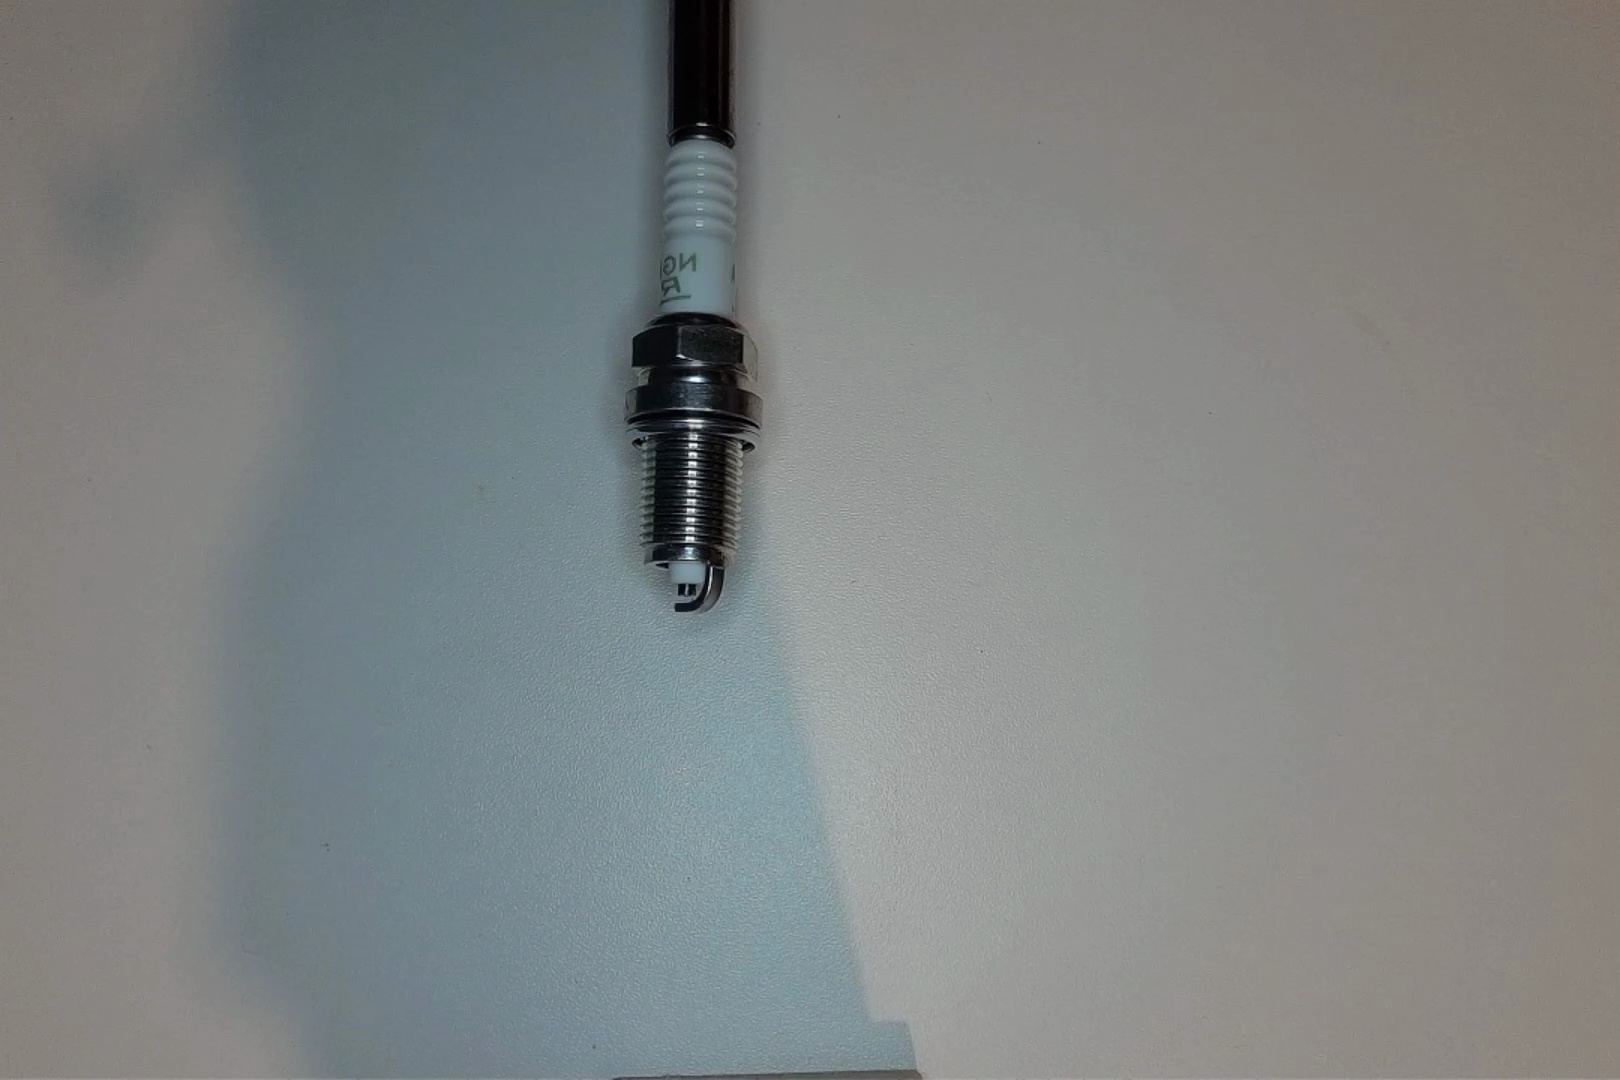
Label: no anomaly